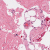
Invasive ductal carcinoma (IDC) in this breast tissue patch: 0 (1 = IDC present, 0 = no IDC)